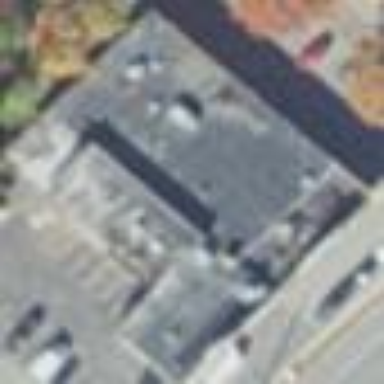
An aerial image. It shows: Retail building.